Question: I'm trying to draw a set of Google Analytics graph in the admin side of my site. I am using javascript api to get the data and using <URL> to draw the graphs.
My problem is that I have to show y-axis visits (numbers) vs x-axis week of year.
I can get the graph to plot but I need label to show date in Month/day/year format but the dots to be plot in terms of weeks.
If I query by date, I'd get data of each day which I don't need. If I query by week, I can't get the full date.
Please help me with the query.
My current Google Analytics API call:
'''
// Use the Analytics Service Object to query the Core Reporting API
gapi.client.analytics.data.ga.get({
'ids': 'ga:' + profileId,
'dimensions':'ga:year,ga:month,ga:week',
'start-date': '2013-03-03',
'end-date': '2014-01-23',
'metrics': 'ga:visits'
}).execute(handleCoreReportingResults);
'''
My Flot.js code:
'''
var coordinated =[["2013", "03", "10", "0"], ["2013", "03", "11", "0"], ["2013", "03", "12", "0"], ["2013", "03", "13", "0"], ["2013", "03", "14", "0"], ["2013", "04", "14", "0"], ["2013", "04", "15", "0"], ["2013", "04", "16", "0"], ["2013", "04", "17", "0"], ["2013", "04", "18", "0"], ["2013", "05", "18", "0"], ["2013", "05", "19", "0"], ["2013", "05", "20", "0"], ["2013", "05", "21", "0"], ["2013", "05", "22", "0"], ["2013", "06", "22", "0"], ["2013", "06", "23", "0"], ["2013", "06", "24", "0"], ["2013", "06", "25", "0"], ["2013", "06", "26", "0"], ["2013", "06", "27", "0"], ["2013", "07", "27", "0"], ["2013", "07", "28", "0"], ["2013", "07", "29", "0"], ["2013", "07", "30", "0"], ["2013", "07", "31", "29"], ["2013", "08", "31", "247"], ["2013", "08", "32", "647"], ["2013", "08", "33", "609"], ["2013", "08", "34", "589"], ["2013", "08", "35", "617"], ["2013", "09", "36", "697"], ["2013", "09", "37", "793"], ["2013", "09", "38", "665"], ["2013", "09", "39", "673"], ["2013", "09", "40", "214"], ["2013", "10", "40", "504"], ["2013", "10", "41", "648"], ["2013", "10", "42", "544"], ["2013", "10", "43", "564"], ["2013", "10", "44", "389"], ["2013", "11", "44", "170"], ["2013", "11", "45", "510"], ["2013", "11", "46", "558"], ["2013", "11", "47", "548"], ["2013", "11", "48", "580"], ["2013", "12", "49", "513"], ["2013", "12", "50", "533"], ["2013", "12", "51", "531"], ["2013", "12", "52", "677"], ["2013", "12", "53", "296"], ["2014", "01", "01", "386"], ["2014", "01", "02", "634"], ["2014", "01", "03", "633"], ["2014", "01", "04", "498"]];
var sin = []
for (var i = 0; i < coordinated.length; i++) {
sin.push([ (new Date(coordinated[i][0]+"/"+coordinated[i][2]+'/'+coordinated[i][2]).getTime()), coordinated[i][3]]);
}
var plot = $.plot($(".chart"),
[ { data: sin, label: "Visits"} ], {
series: {
lines: { show: true },
points: { show: true }
},
grid: { hoverable: true, clickable: true },
//yaxis: { min: 0, max: 1000 },
xaxis: {
//min:(new Date(sin[0][3])).getTime(), max: (new Date(sin[sin.length-1][4])).getTime(),
mode: "time", timeformat: "%m/%d/%y",
minTickSize: [1, "day"],
tickSize: [1, "month"] },
});
'''
The view after this code:

I need help. I'd really appreciate it!
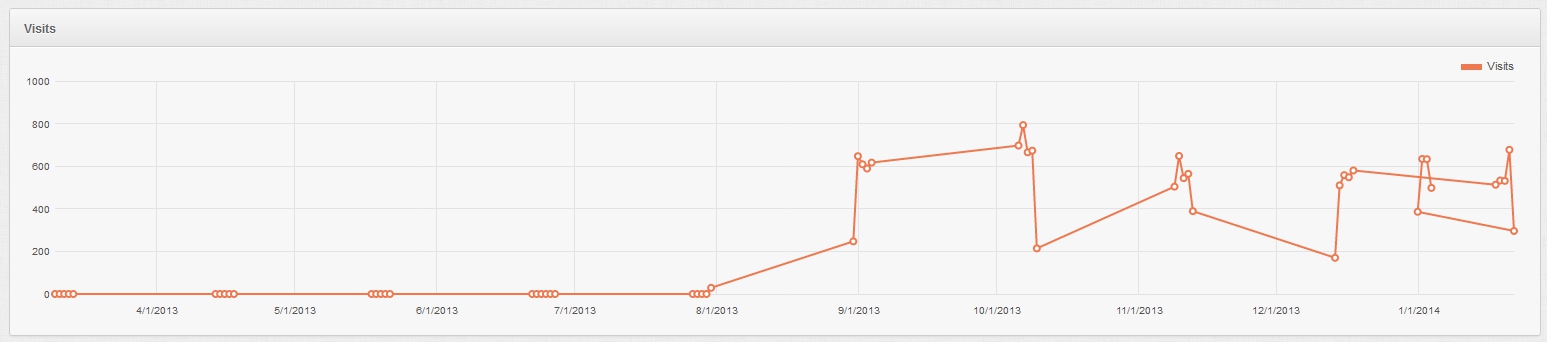
Answer: I got it to work.
I changed the for loop to
'''
for (var i = 0; i < coordinated.length; i++) {
var myDate = new Date(coordinated[i][0],0,1);
var newDate = myDate.getDate() + (coordinated[i][2] * 7);
myDate.setDate(newDate);
sin.push([myDate.getTime(), coordinated[i][3]]);
}
'''
And now it works.
Output that I got and wanted:

<URL>